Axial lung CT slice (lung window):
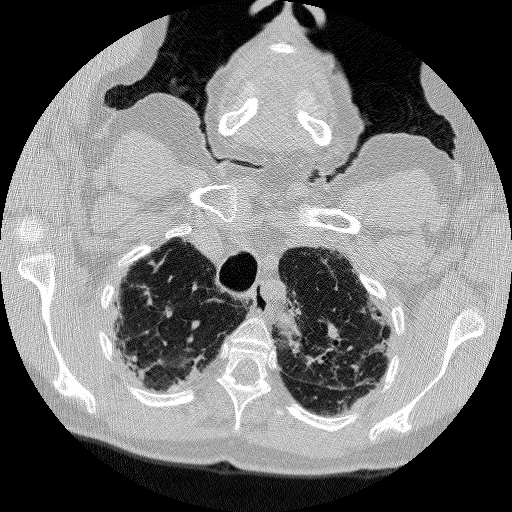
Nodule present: no